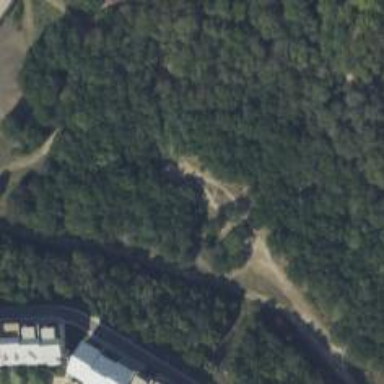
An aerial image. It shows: Disc golf hole.